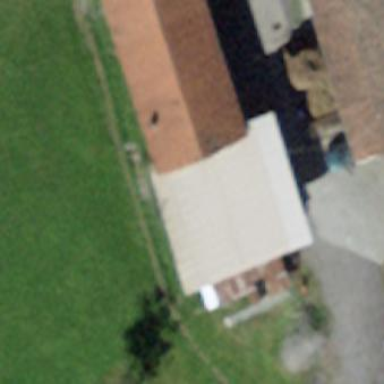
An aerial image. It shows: Farm auxiliary building.